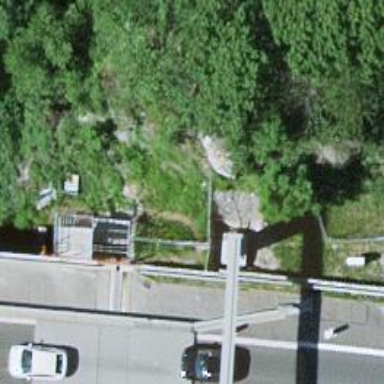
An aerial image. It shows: Gantry structure.